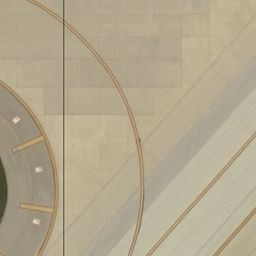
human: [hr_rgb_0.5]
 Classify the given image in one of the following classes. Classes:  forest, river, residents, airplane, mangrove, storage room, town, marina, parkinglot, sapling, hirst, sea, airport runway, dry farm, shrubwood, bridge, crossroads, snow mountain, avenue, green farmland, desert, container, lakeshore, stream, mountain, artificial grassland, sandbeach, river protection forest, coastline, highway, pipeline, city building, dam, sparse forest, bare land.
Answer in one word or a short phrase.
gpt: airport runway